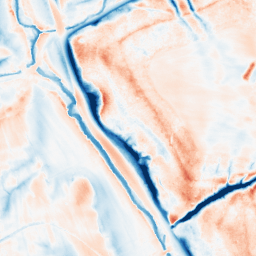
Category: classical
Decomposition family: gaussian_anisotropic
Decomposition parameters: sigma_x: 10
sigma_y: 5
Upsampling method: bspline
Upsampling parameters: scale: 2
Upsampling scale: 2